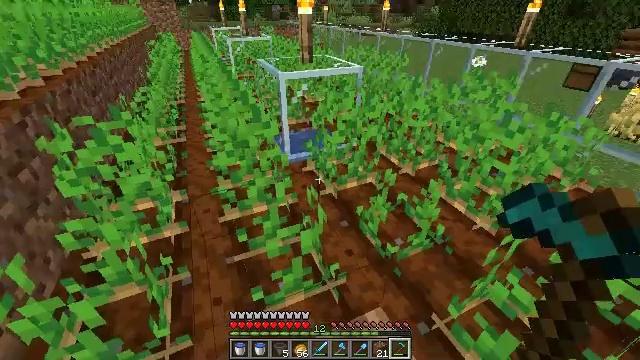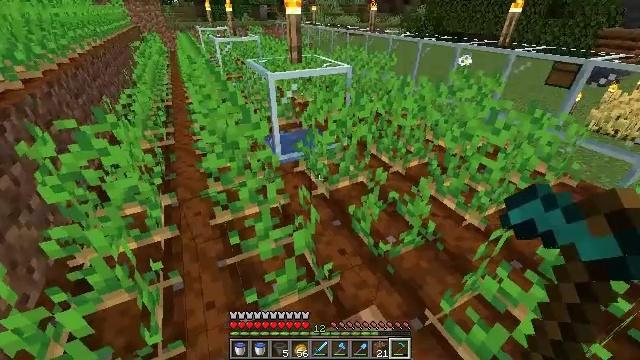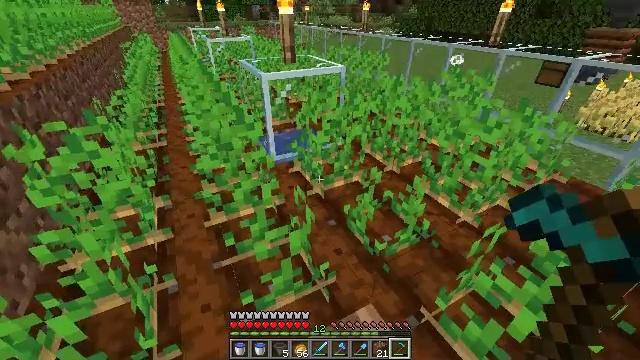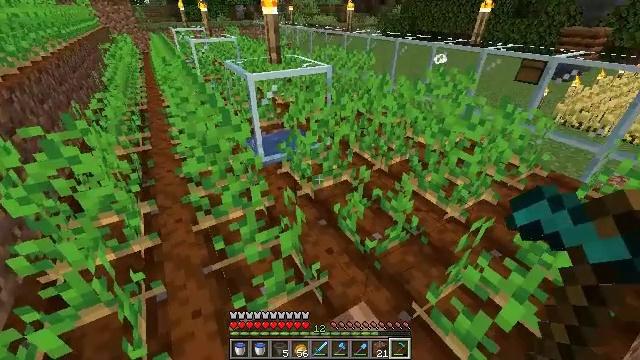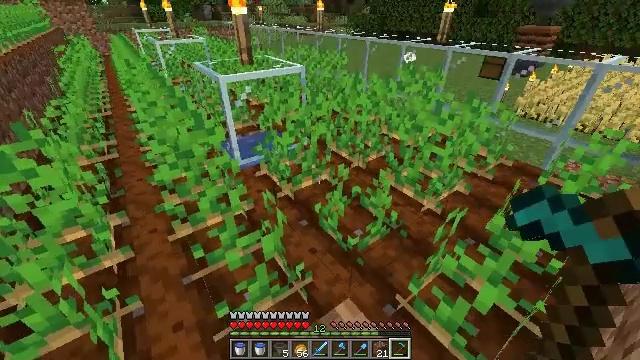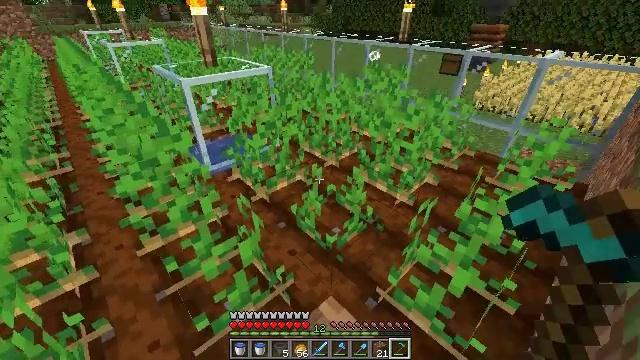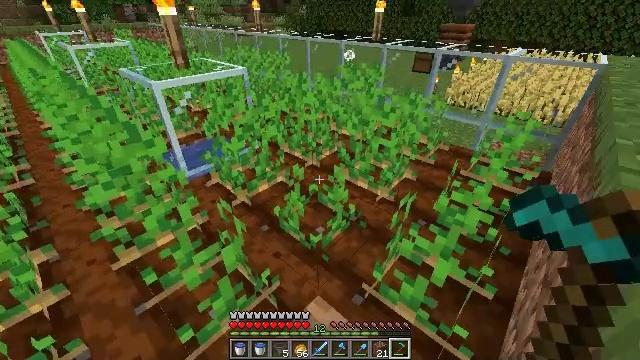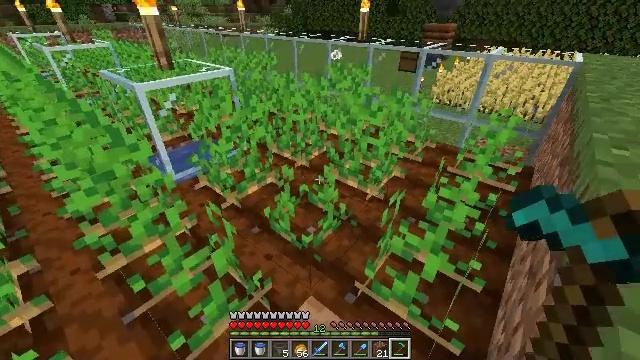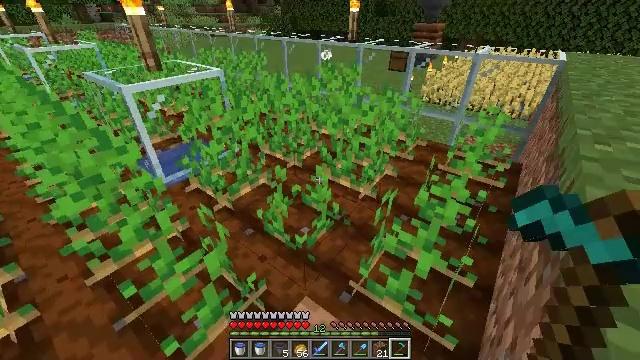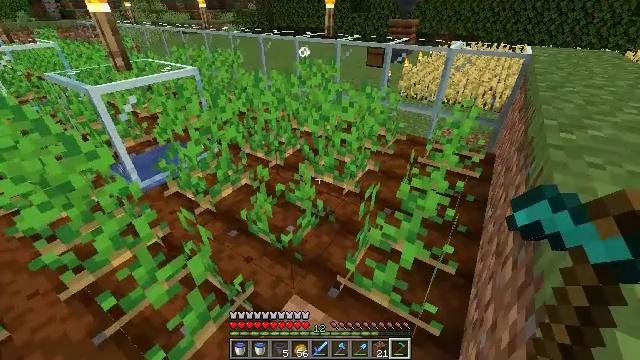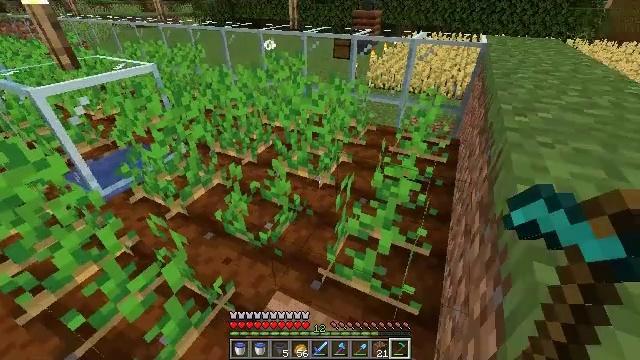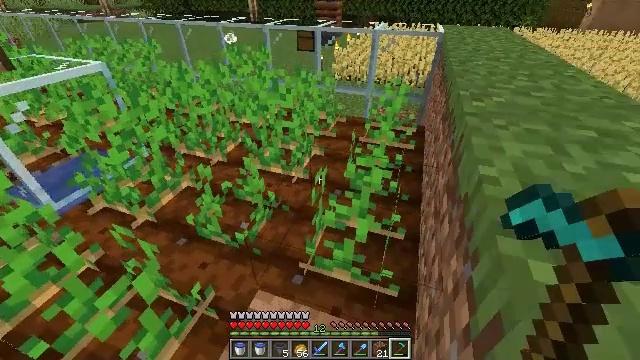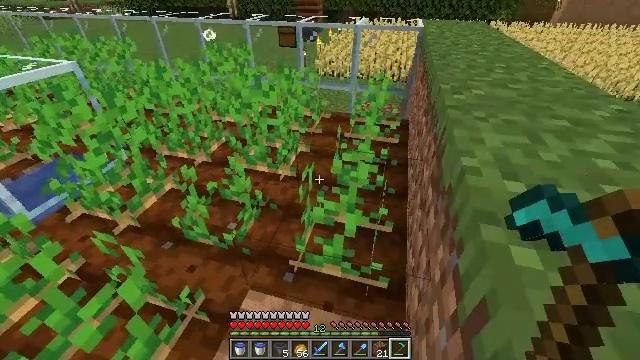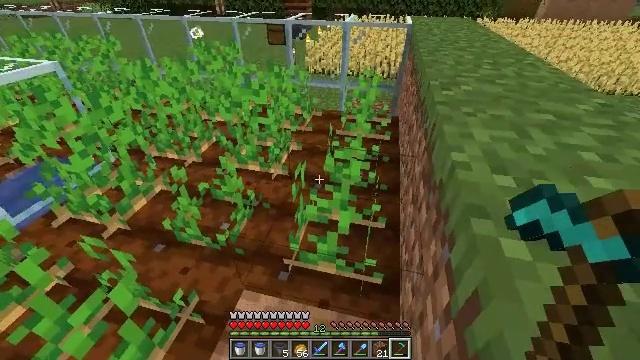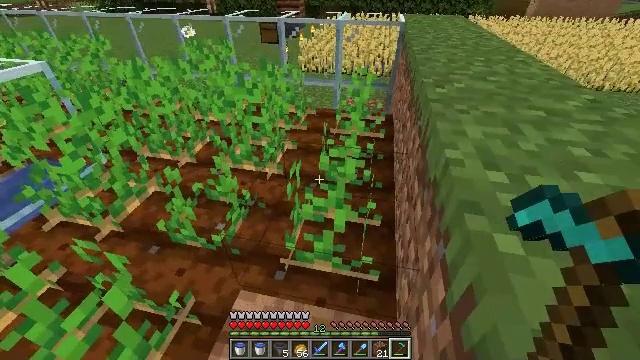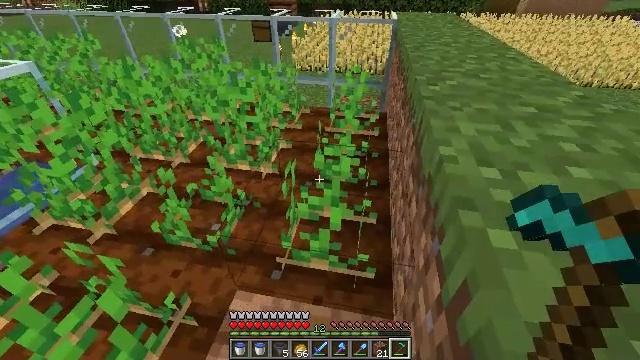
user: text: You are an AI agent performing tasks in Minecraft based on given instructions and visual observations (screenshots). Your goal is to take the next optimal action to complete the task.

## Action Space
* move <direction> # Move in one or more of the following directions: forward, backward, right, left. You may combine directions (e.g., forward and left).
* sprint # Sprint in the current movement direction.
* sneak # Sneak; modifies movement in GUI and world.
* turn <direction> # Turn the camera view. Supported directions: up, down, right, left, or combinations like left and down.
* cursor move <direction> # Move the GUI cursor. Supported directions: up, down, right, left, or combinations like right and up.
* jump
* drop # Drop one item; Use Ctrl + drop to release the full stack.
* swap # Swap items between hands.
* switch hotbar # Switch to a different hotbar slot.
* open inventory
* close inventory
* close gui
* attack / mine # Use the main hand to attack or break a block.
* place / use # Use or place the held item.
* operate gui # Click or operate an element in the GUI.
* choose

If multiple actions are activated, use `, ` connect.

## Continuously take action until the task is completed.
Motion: motion action
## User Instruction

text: Dig up potatoes from the soil.
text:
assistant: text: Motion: turn right
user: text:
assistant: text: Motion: turn right
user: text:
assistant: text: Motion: turn right
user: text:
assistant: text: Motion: turn right
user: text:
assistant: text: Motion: turn right
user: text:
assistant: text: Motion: turn right
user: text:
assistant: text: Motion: turn right
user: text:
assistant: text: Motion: turn right
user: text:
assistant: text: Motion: turn right
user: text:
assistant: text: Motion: turn right and down
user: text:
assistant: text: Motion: turn right and down
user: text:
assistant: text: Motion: turn right
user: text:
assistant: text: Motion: turn right
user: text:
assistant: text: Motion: turn right
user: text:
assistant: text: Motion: turn right
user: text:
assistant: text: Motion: no_op
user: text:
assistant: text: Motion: no_op
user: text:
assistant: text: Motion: no_op
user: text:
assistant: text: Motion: no_op
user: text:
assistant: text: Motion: no_op
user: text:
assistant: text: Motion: no_op
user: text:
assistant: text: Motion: no_op
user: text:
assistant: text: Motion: turn left and up
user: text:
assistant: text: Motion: turn left and up
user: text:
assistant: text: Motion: turn left and up
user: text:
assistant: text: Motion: turn left and up
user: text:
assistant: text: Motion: turn left
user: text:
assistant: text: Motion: no_op
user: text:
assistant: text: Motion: no_op
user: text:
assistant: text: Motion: no_op